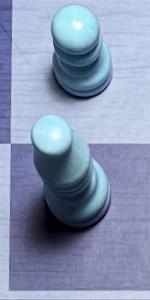
Label: Bishop_White